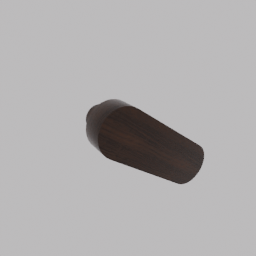
Label: furniture